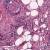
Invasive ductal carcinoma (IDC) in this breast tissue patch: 1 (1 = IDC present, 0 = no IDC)